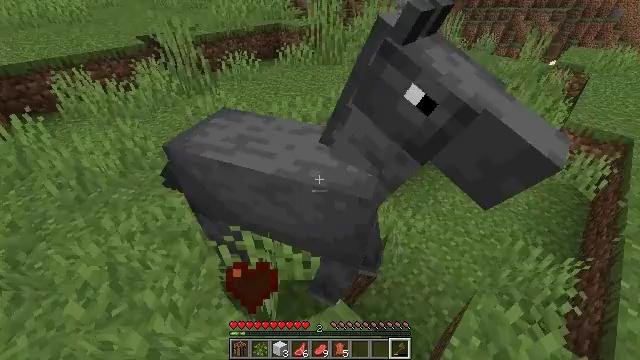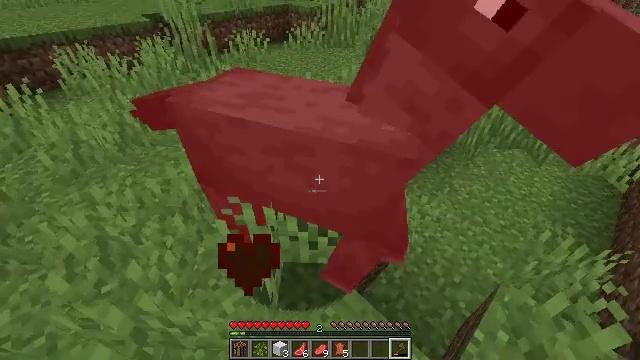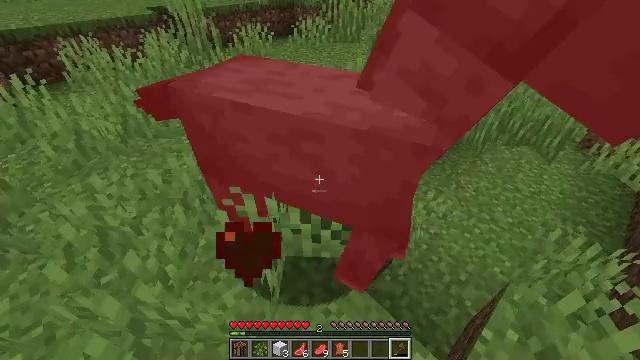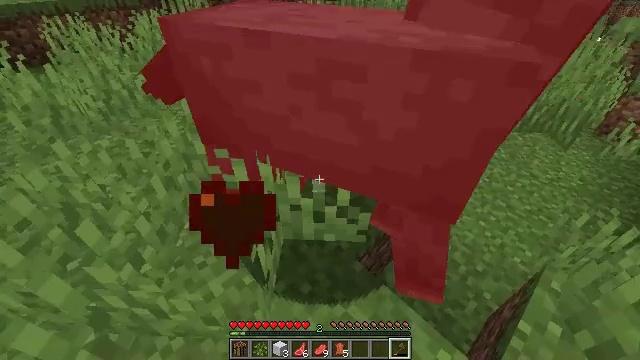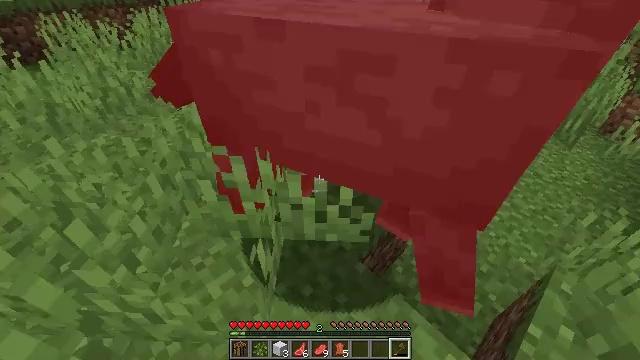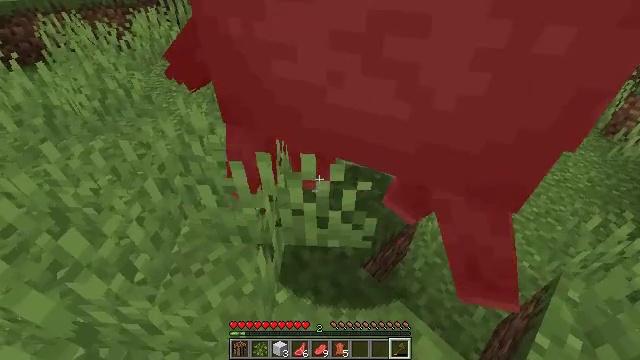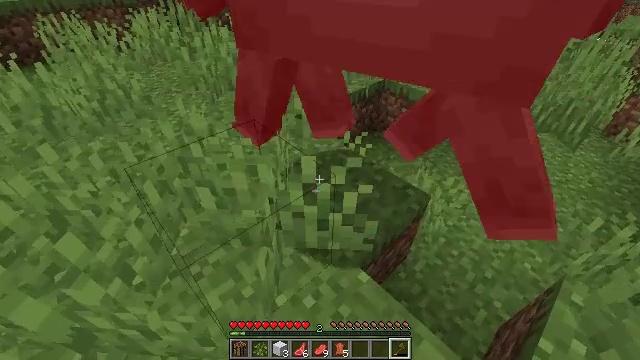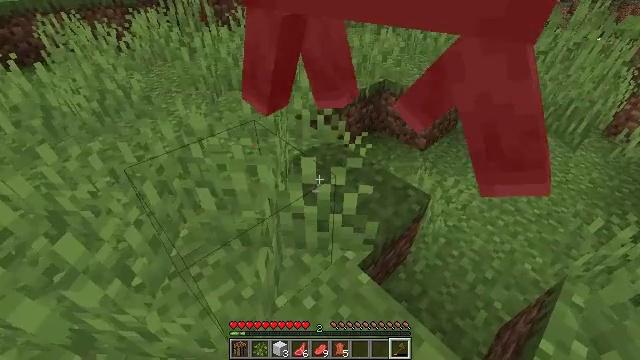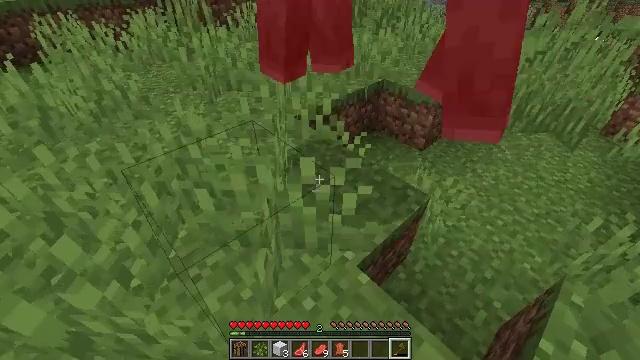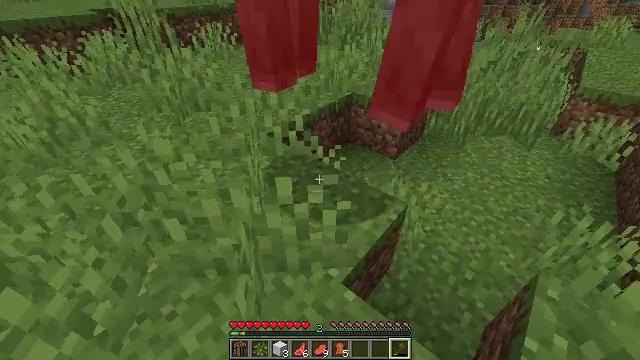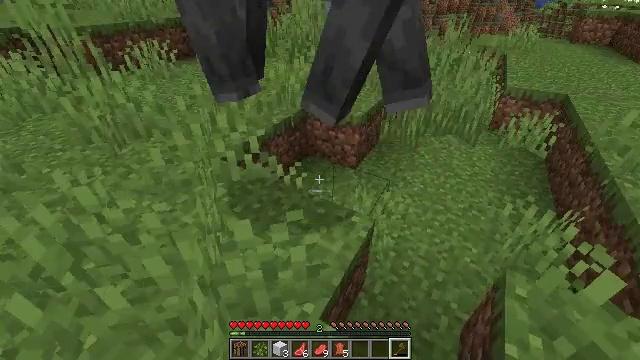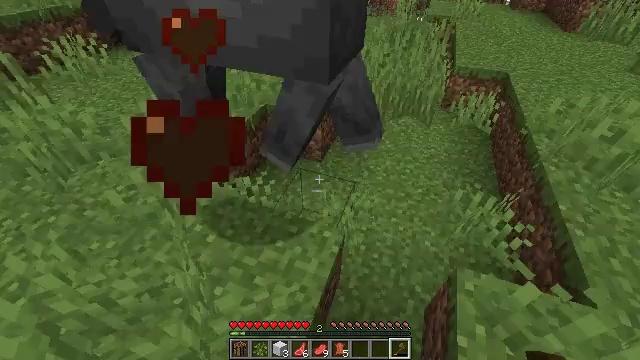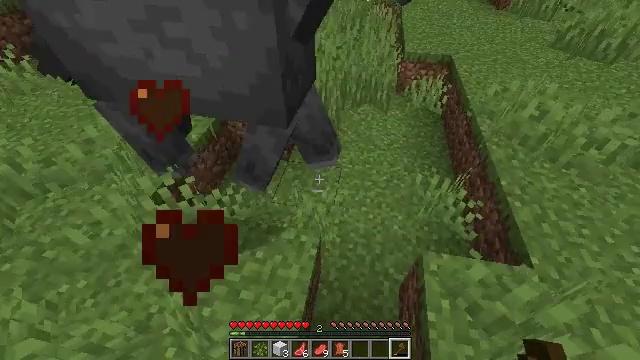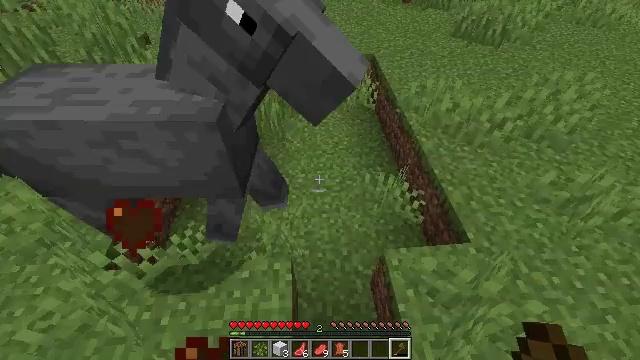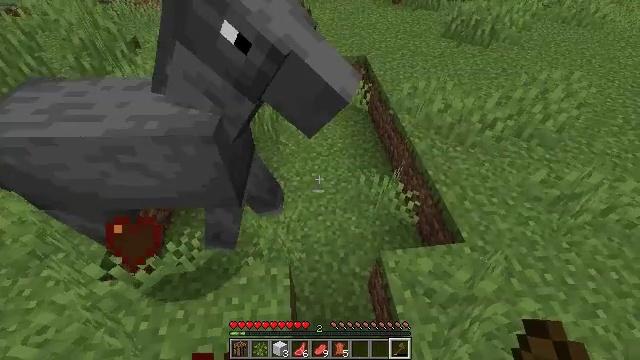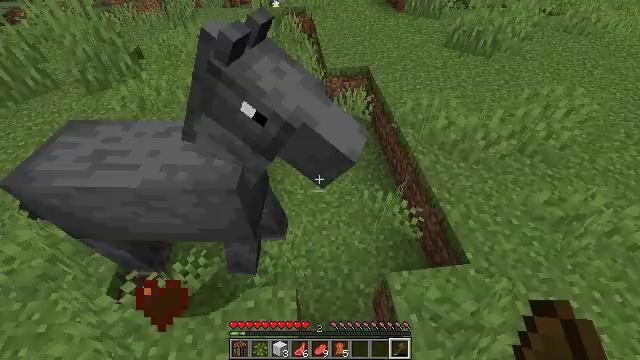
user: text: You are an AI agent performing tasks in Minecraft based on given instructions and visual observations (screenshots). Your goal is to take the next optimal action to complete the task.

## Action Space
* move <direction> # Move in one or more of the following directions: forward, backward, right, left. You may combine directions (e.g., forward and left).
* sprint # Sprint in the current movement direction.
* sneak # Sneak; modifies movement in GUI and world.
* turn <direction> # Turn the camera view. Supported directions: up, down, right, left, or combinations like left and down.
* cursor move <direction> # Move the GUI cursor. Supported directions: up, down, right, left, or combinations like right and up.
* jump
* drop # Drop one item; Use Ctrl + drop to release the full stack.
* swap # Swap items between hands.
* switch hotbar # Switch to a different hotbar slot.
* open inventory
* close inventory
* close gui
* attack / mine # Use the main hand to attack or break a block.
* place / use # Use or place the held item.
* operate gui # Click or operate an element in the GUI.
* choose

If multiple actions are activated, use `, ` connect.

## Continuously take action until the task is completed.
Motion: motion action
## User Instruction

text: Combat the horse.
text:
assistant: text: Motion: turn left and down
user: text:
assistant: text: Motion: turn left
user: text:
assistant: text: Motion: no_op
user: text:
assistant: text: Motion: no_op
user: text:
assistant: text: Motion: no_op
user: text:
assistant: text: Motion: no_op
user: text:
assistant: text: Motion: no_op
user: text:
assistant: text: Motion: no_op
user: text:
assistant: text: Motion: move forward, turn right and up
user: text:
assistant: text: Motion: move forward, turn right and up
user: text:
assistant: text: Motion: move forward, turn right and down, jump
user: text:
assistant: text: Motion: move forward, turn right and down, jump
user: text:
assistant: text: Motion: move forward, turn right and down, jump
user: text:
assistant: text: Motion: move forward, turn right, jump
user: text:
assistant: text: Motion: move forward, jump
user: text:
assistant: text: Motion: move forward, turn left and down, jump
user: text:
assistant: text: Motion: move forward, turn left and down
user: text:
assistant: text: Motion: move forward, turn left and down
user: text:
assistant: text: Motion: move forward, turn left and down
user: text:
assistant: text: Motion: move forward, turn left and up
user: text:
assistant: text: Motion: move forward, attack / mine
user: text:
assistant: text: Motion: move forward, turn up, attack / mine
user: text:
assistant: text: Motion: turn left and up, attack / mine
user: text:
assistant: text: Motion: turn left
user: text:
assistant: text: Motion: no_op
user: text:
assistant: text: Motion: no_op